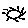
Label: sun